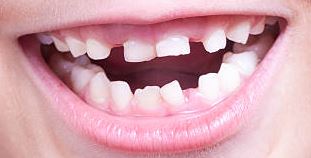
Condition: hypodontia